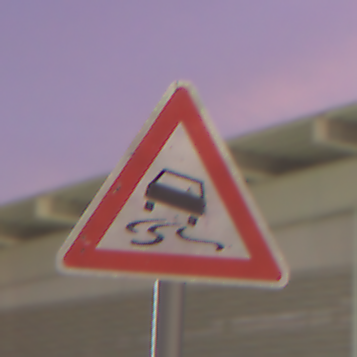
Verkehrszeichen: SchleuderOderRutschgefahr
Umgebung: Outdoor, Urban
Tageszeit: SunriseSunset
Wetter: PartlyCloudy
Licht: Artificial
Jahreszeit: NotSpecified
Kontrast: HighContrast